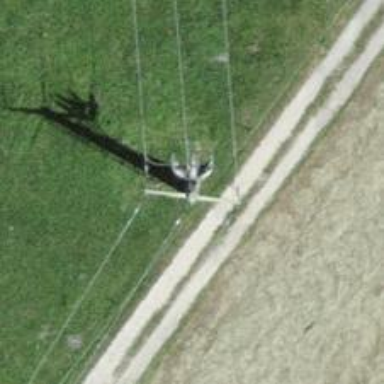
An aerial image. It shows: Termination pole used for power distribution.